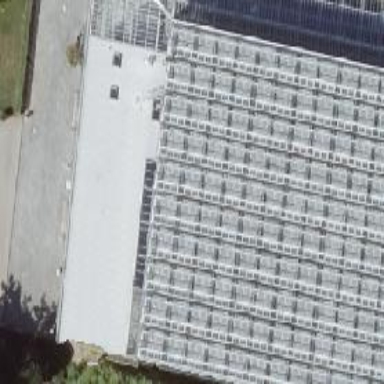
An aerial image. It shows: Greenhouse.